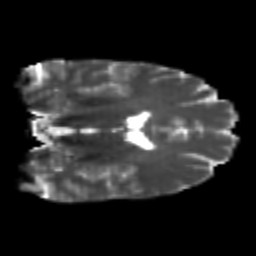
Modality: T2w
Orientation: coronal
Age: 23
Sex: male
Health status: healthy
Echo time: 0.074 s